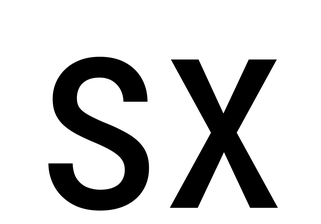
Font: Roboto_Condensed_Regular